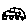
Label: car